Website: apple
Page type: billing-address
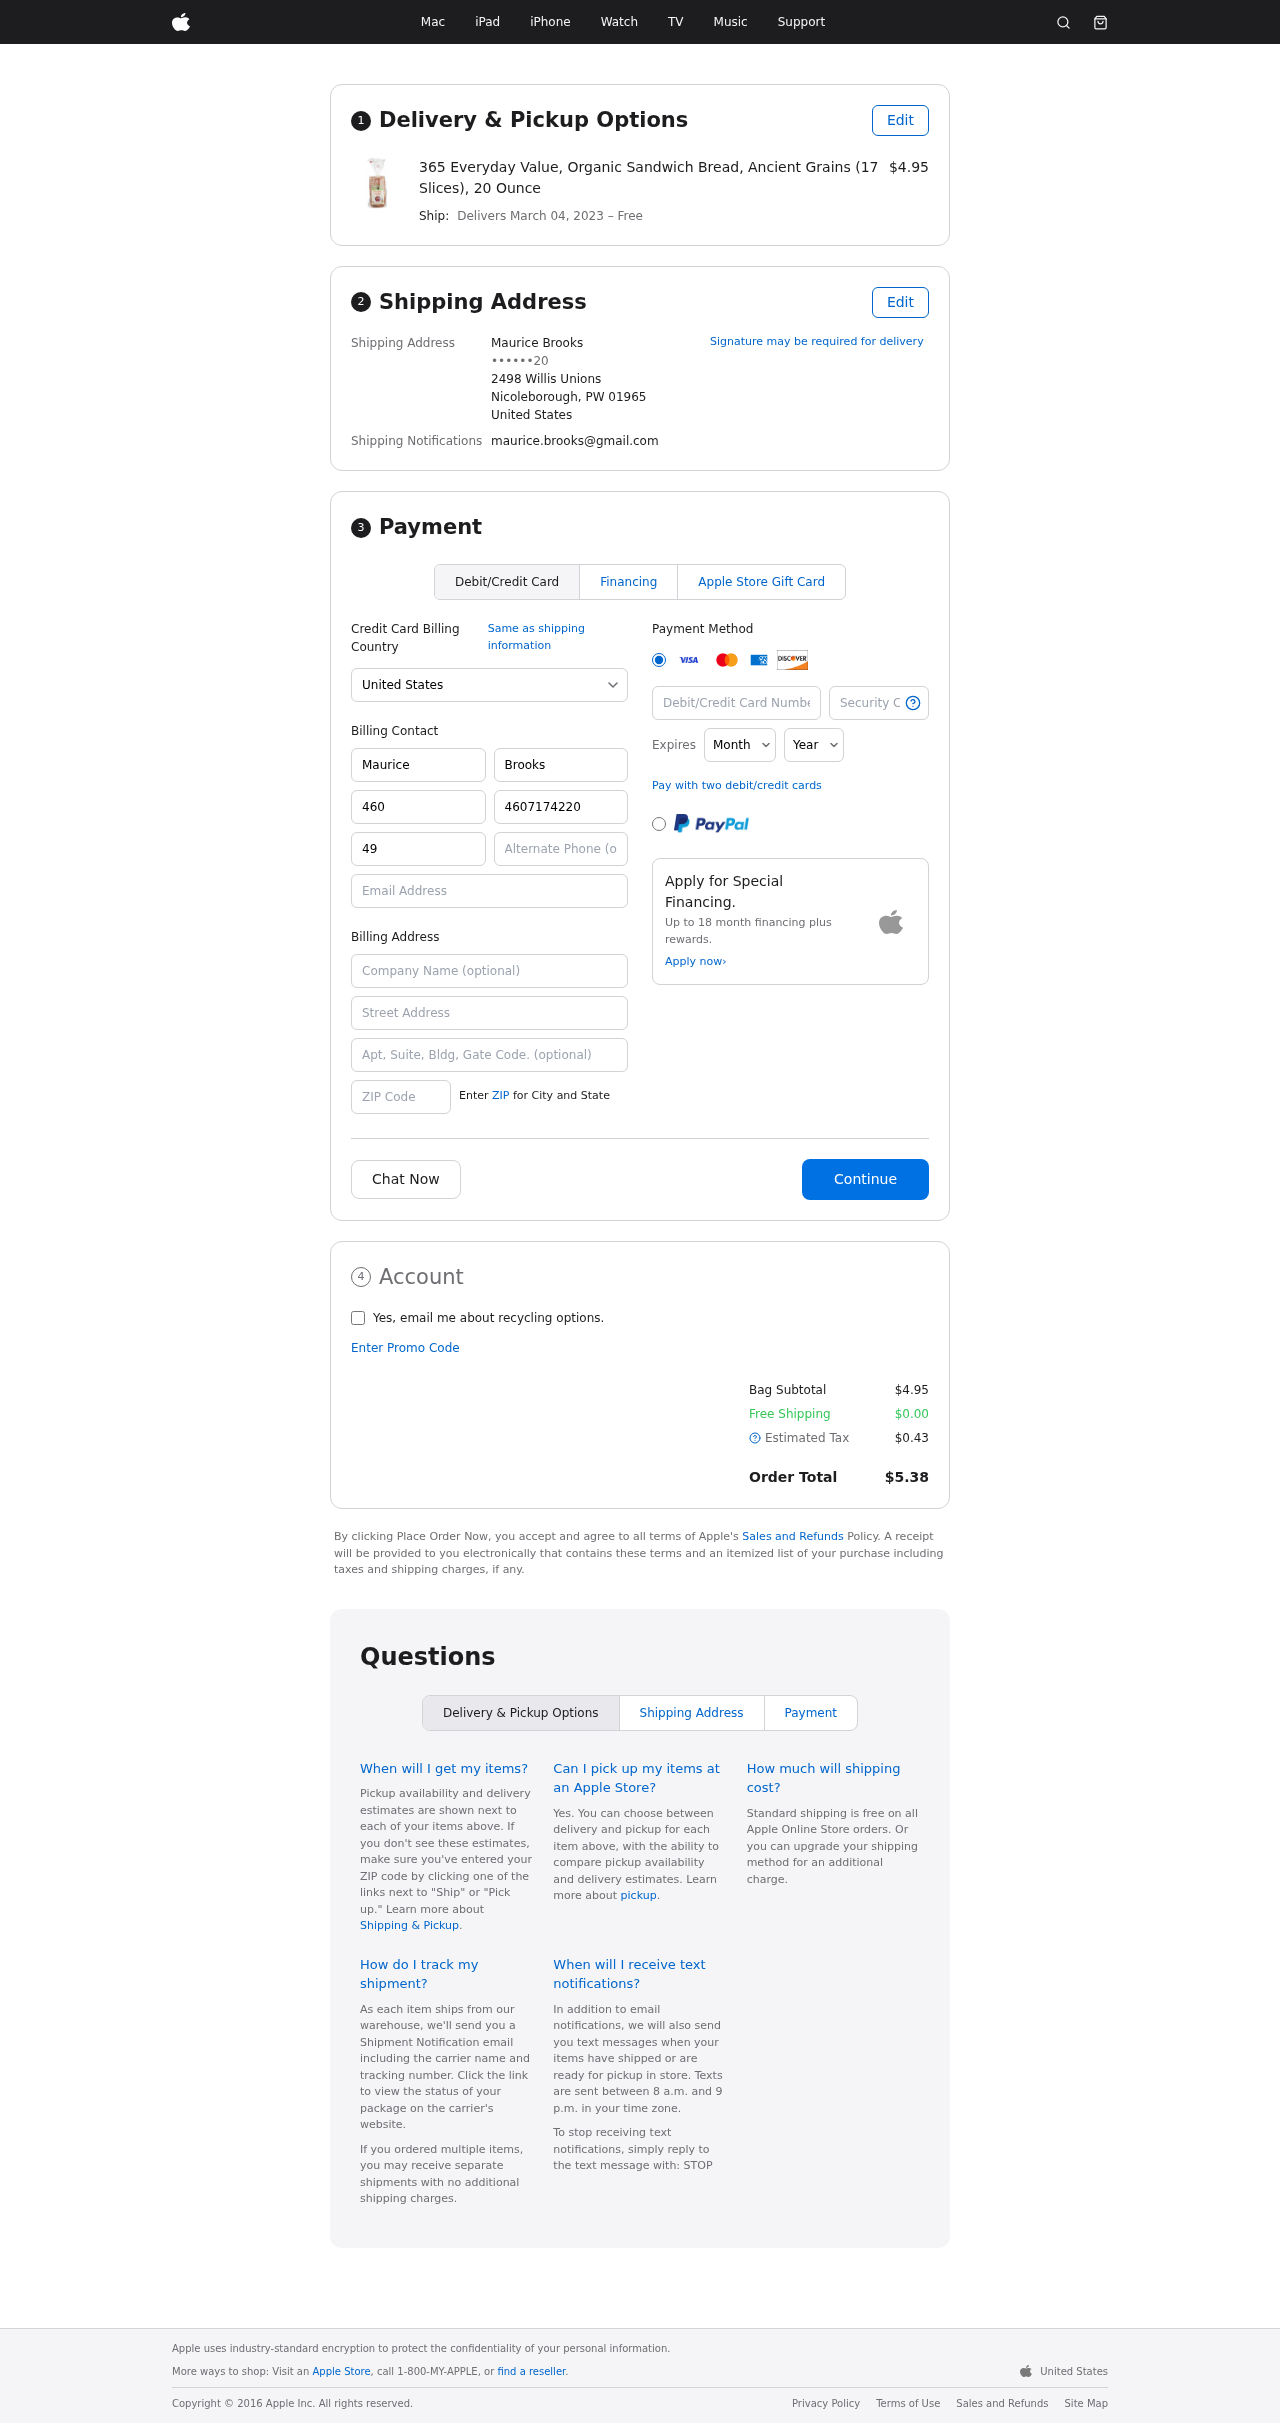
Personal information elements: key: PII_CARD_CVV
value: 7337
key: PII_CARD_EXPIRY_MONTH
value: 08
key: PII_CARD_EXPIRY_YEAR
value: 29
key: PII_CARD_NUMBER
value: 3746 6874 9255 545
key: PII_CITY_STATE_ZIP
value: Nicoleborough, PW 01965
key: PII_COUNTRY
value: United States
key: PII_EMAIL
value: maurice.brooks@gmail.com
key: PII_FULLNAME
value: Maurice Brooks
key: PII_STREET
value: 2498 Willis Unions
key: PII_PHONE_MASKED
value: ••••••20
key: PII_BILLING_FIRSTNAME
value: Maurice
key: PII_BILLING_LASTNAME
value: Brooks
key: PII_BILLING_PHONE_AREA
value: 460
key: PII_BILLING_PHONE
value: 4607174220
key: PII_BILLING_PHONE_ALT_AREA
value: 492
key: PII_BILLING_PHONE_ALT
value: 4925119179
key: PII_BILLING_EMAIL
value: maurice.brooks@gmail.com
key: PII_BILLING_STREET
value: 2498 Willis Unions
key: PII_BILLING_POSTCODE
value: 01965
Product elements: key: PRODUCT1_NAME
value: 365 Everyday Value, Organic Sandwich Bread, Ancient Grains (17 Slices), 20 Ounce
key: PRODUCT1_PRICE
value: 4.95
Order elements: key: ORDER_DELIVERY_DATE
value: March 04, 2023
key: ORDER_SUBTOTAL
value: $4.95
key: ORDER_SHIPPING_COST
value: $0.00
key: ORDER_TAX
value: $0.43
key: ORDER_TOTAL
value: $5.38